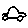
Label: car